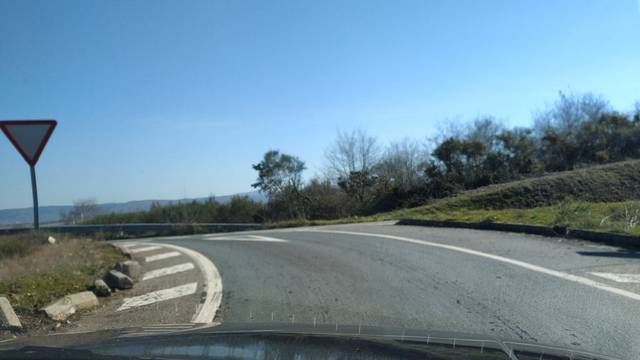
Region: Spain
Coordinates: 42.153, -7.757